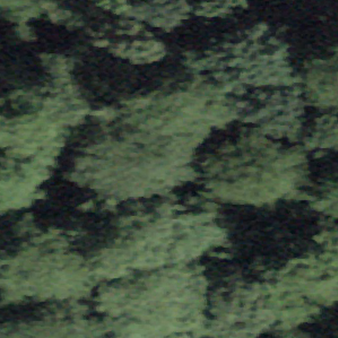
Label: other